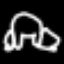
Label: frog